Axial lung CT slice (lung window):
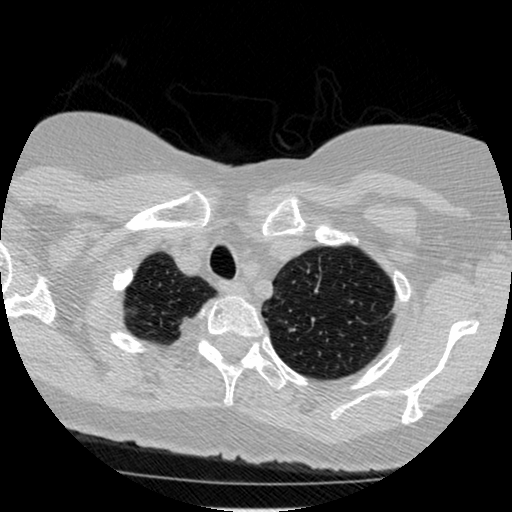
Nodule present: no